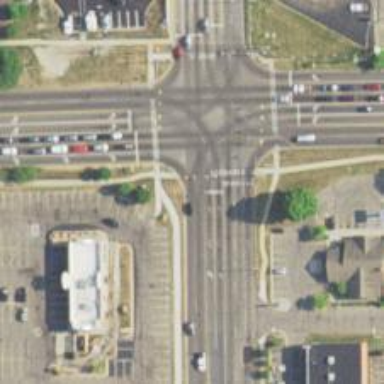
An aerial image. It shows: Crossing on the road.